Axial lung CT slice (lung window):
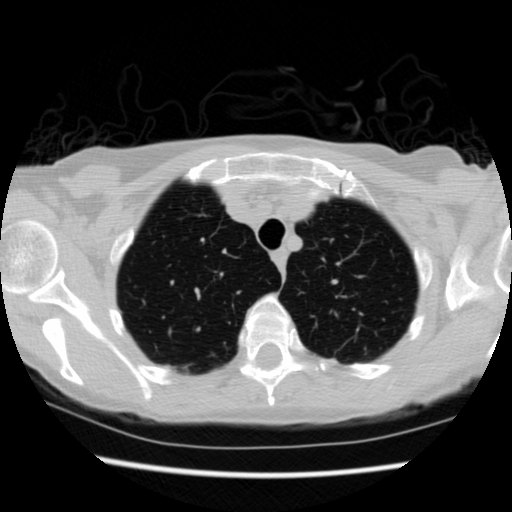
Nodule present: no